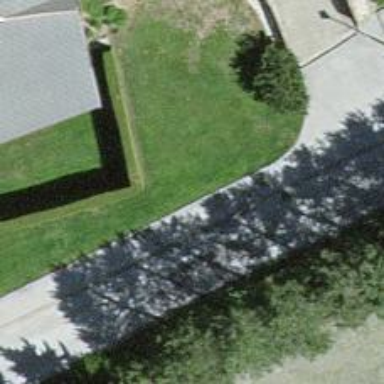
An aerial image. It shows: Hedge barrier.